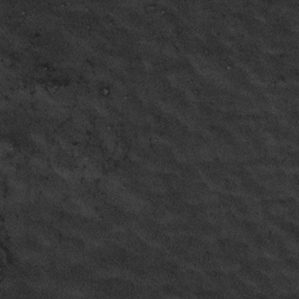
Label: frost